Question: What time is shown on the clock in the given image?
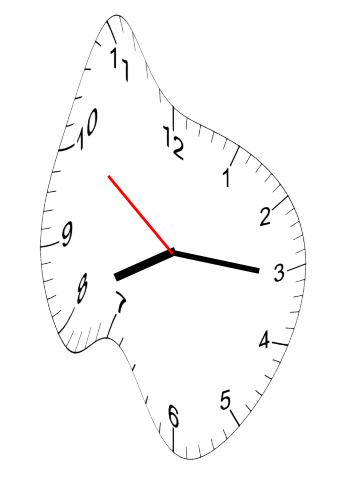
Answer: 08:15:51